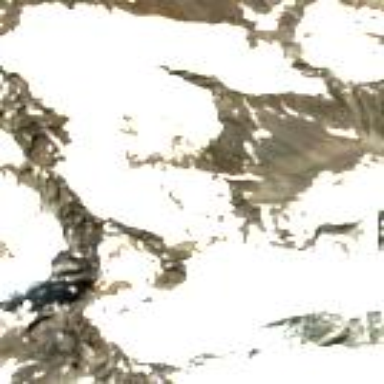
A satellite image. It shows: Stunning view of glacier.